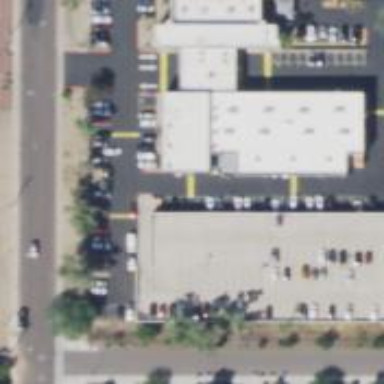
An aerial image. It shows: Car shop building.